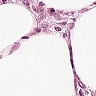
Metastatic tissue present: yes